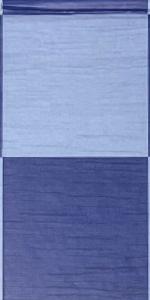
Label: Empty